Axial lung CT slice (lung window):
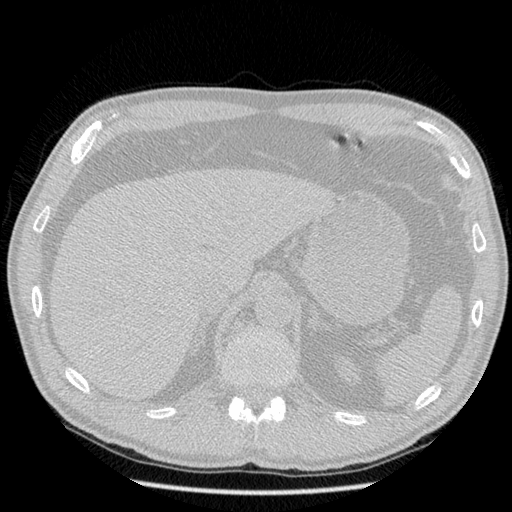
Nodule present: no